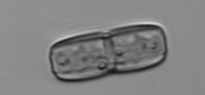
Label: Ephemera